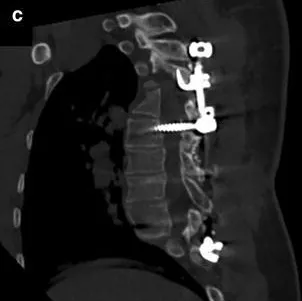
Sagittal. Planes.
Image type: radiology (ct)